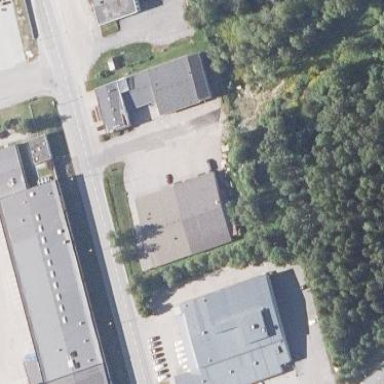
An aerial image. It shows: Commercial building.